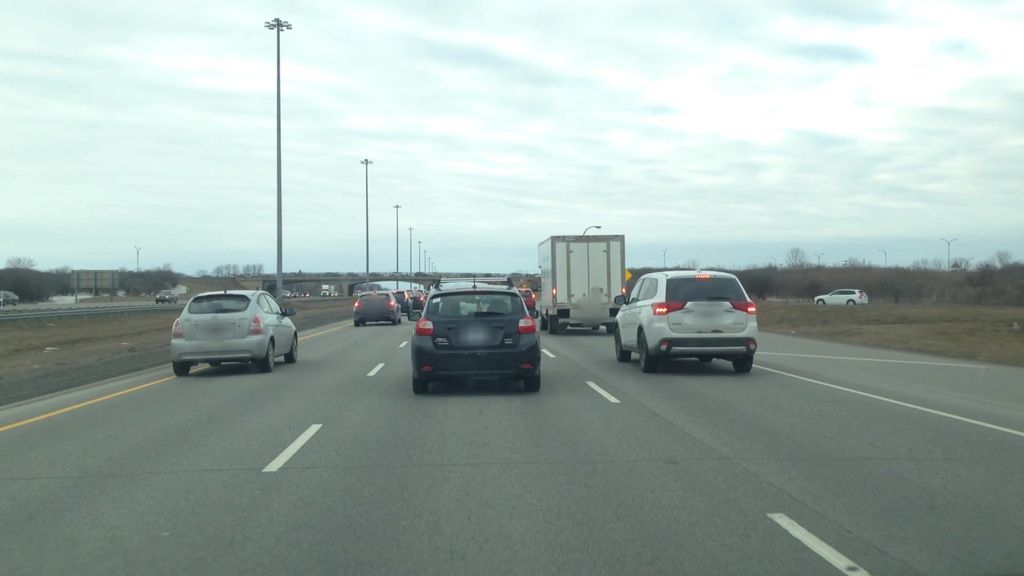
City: montreal